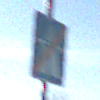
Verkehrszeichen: EndeAutbahn
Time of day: MorningAfternoon
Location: Outdoor (Nature)
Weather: Clear
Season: Winter
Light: Natural